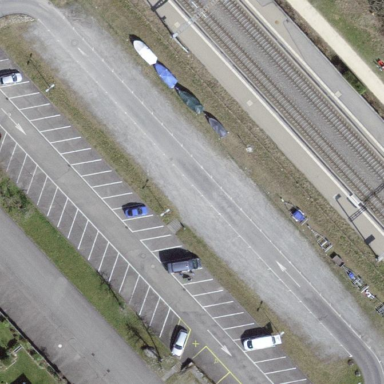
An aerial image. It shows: Park and ride parking facility with surface parking.